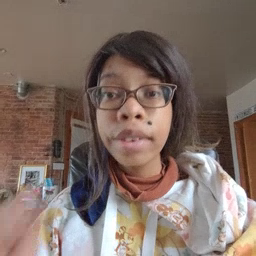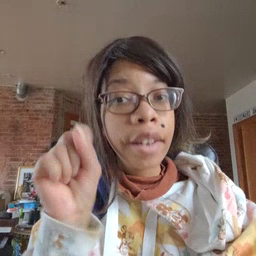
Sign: yes